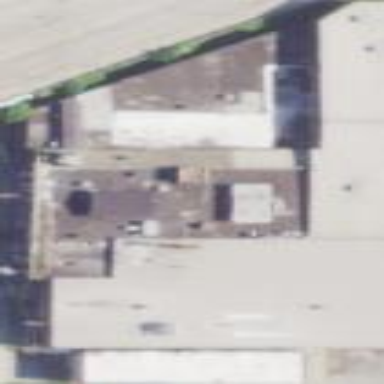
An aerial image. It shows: Industrial building.